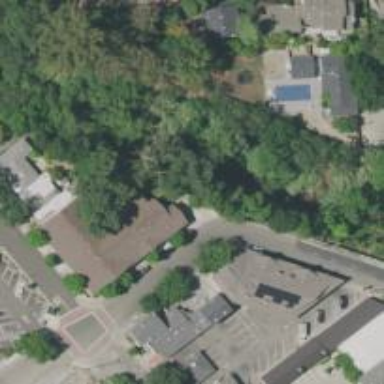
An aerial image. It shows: Healthcare clinic.